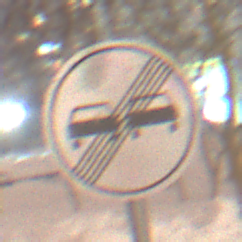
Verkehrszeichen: EndeUeberholverbot
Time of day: Night
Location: Outdoor (Urban)
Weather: Overcast
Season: Winter
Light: Artificial